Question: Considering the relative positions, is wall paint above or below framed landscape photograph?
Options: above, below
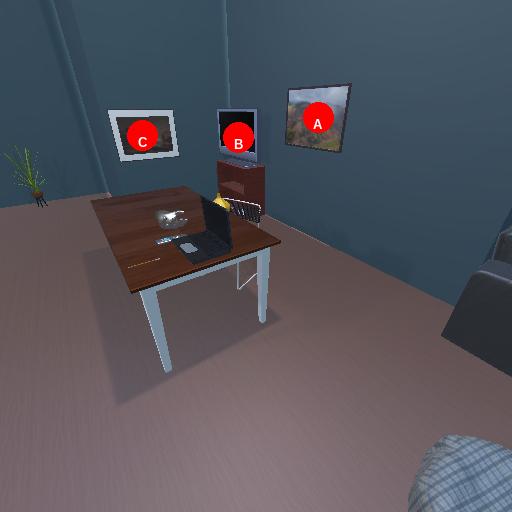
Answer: above